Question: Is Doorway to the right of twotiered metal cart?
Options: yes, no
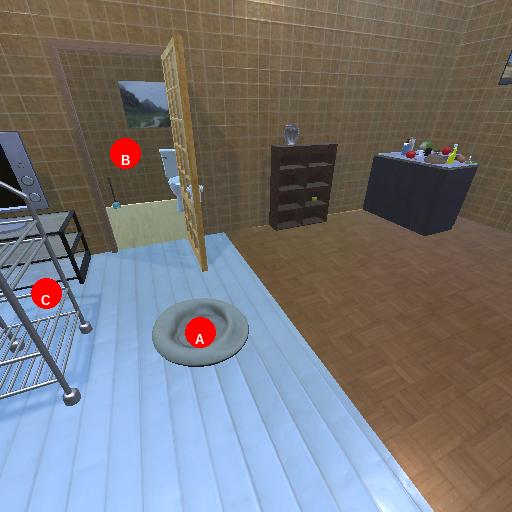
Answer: yes